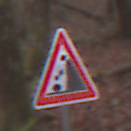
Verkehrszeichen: SteinschlagRechts
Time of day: Midday
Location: Outdoor (Nature)
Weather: Overcast
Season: Autumn
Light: Natural